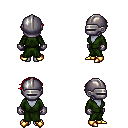
a pixel art fantasy rpg character, female body template, dark elf, purple skin, green robe, teal pants, red short bangs hairstyle, metal helm, metal gloves, gold boots, four views (front, back, left, right), 2x2 character sprite sheet, small pixel art, hard edges, no anti-aliasing